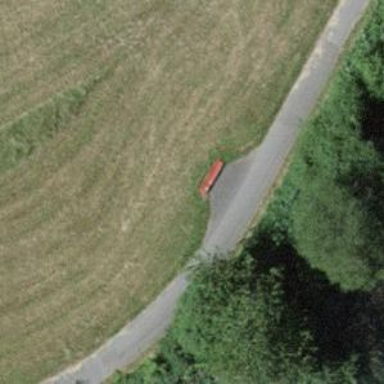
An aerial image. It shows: Bench for seating.